Question: For example:
'''
header = ['a','b','c']
data = ['1','2','3','4','5','6',...,'100']
'''
How can I combine each three of the data to match the header?
Expected output:

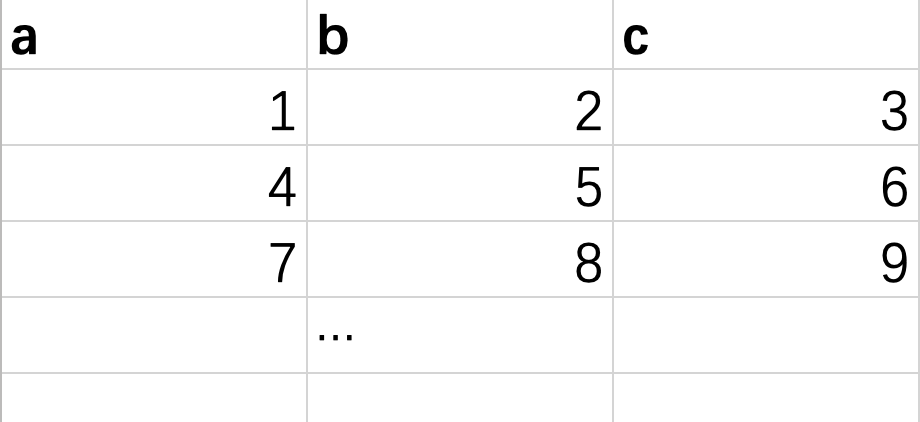
Answer: Here's how you can do this.
'''
import csv
header = ['a','b','c']
data = ['1','2','3','4','5','6','7','8','9']
file = csv.writer(open(f"testing.csv", "a",newline=''))
file.writerow(header)
for i in range(0,len(data),3):
new_list = data[i:i+3]
file.writerow(new_list)
'''
Here's the screenshot of 'testing.csv':
<URL>